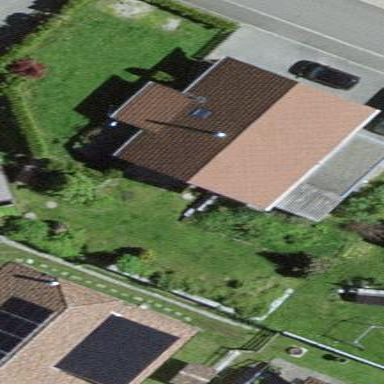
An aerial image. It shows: Simple house.